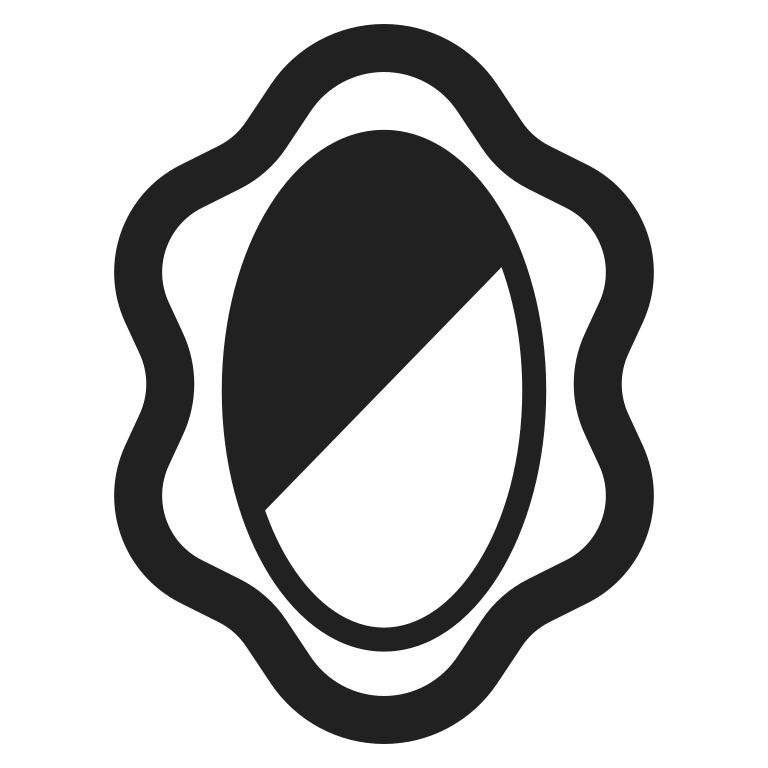
mirror high contrast